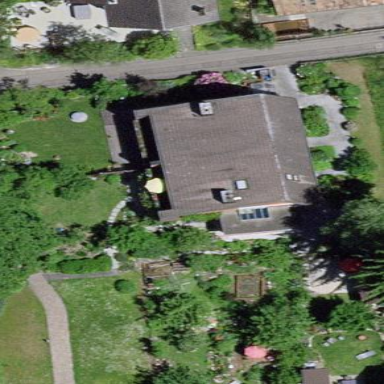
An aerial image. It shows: Garden that is leisure land.